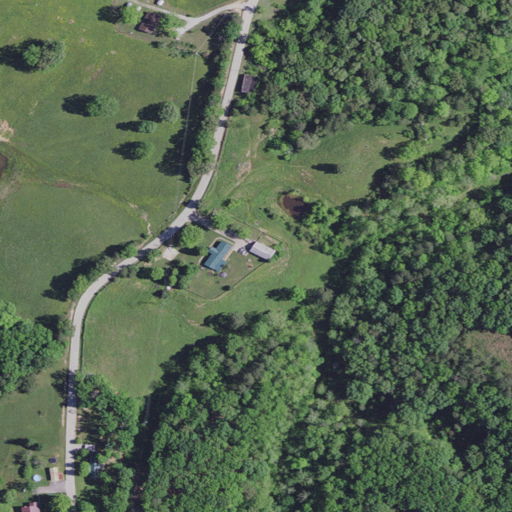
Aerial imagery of mountain in Kentucky named Sand Hill containing deciduous forest, pasture, mixed forest, low intensity development, open development, and medium intensity development